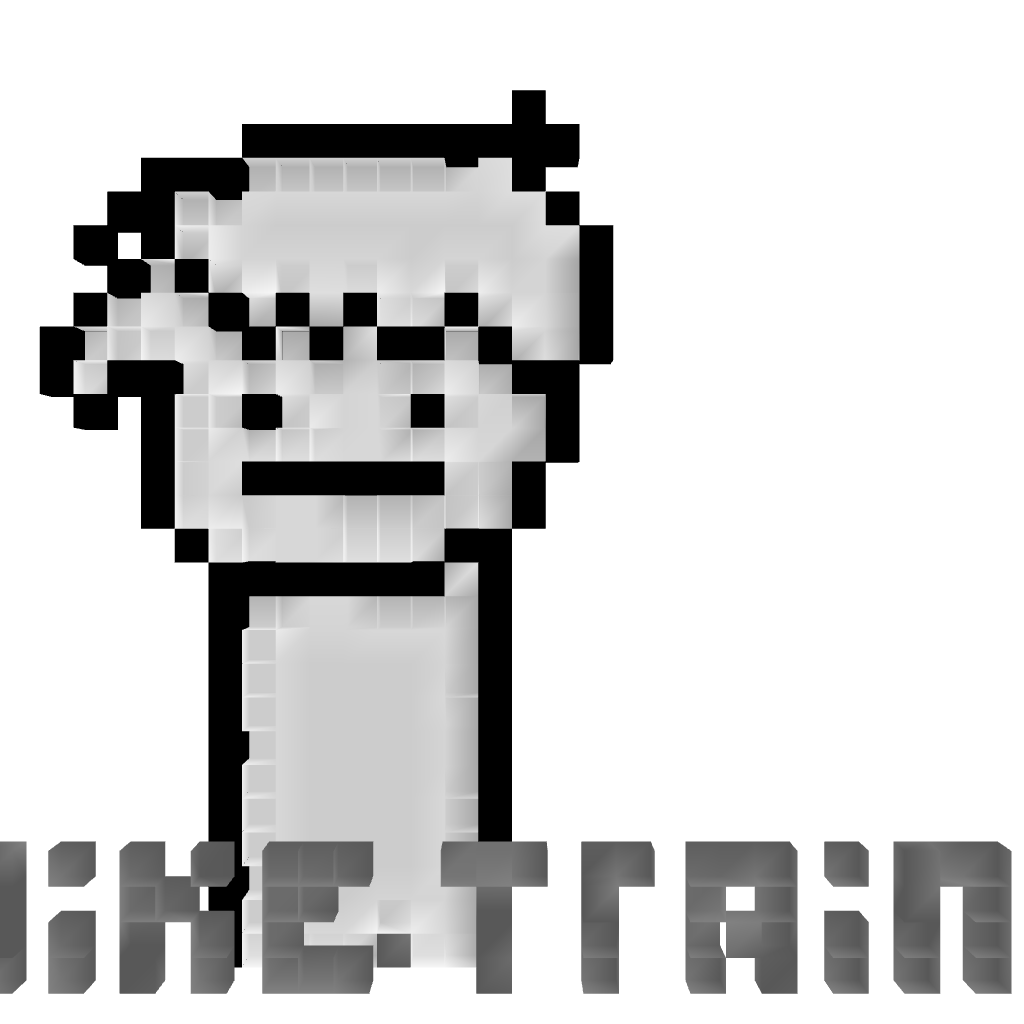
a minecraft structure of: I Like Trains Kid - By Cybersneeze high quality